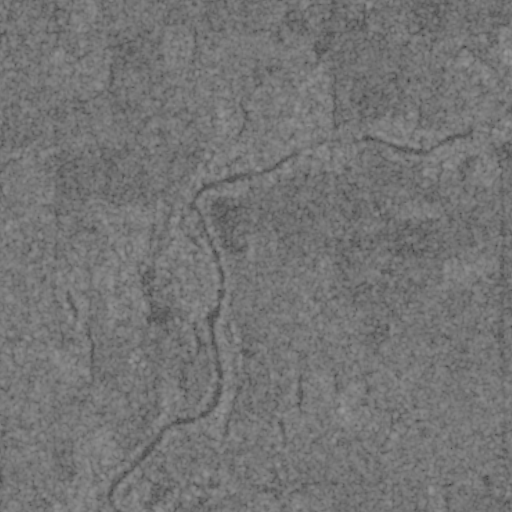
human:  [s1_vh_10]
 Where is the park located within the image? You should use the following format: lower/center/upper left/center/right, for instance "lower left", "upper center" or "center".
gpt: The park is located in the lower right of the image.
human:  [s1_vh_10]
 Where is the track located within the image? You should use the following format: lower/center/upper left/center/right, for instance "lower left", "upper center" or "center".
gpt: There is no track in the image.

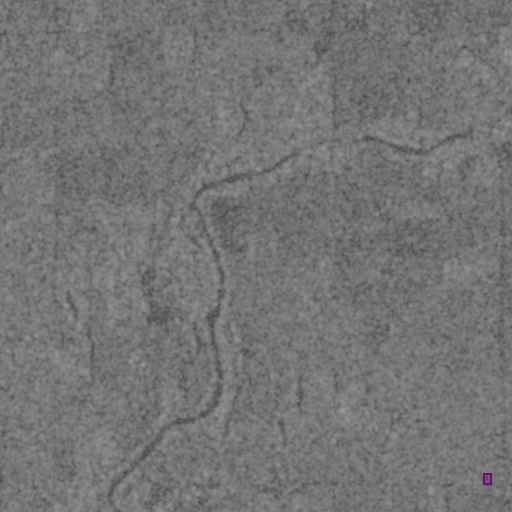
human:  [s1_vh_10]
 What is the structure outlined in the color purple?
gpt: The structure outlined in purple is a park.
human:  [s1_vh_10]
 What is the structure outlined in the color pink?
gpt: There is no pink outline.